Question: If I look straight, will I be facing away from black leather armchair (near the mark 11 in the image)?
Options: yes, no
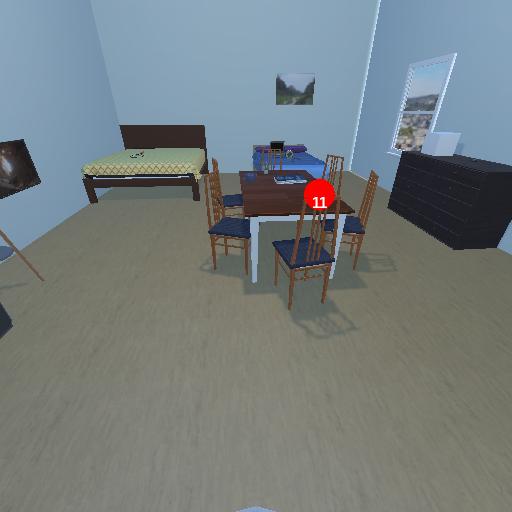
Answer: yes